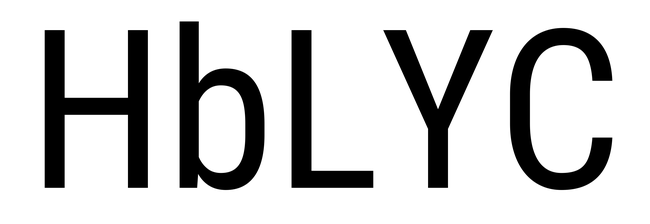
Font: Roboto_Condensed_Regular